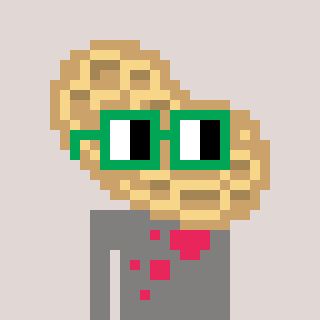
a pixel art character with square green glasses, a peanut-shaped head and a bluegrey-colored body on a warm background